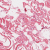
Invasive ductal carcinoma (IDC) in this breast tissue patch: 0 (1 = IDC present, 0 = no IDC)